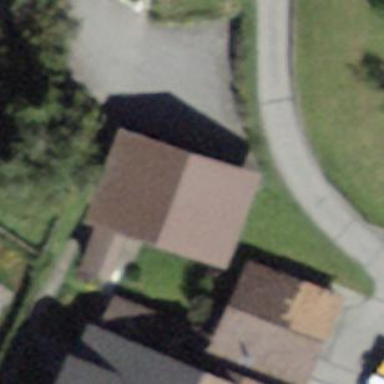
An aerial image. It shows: Garage building.